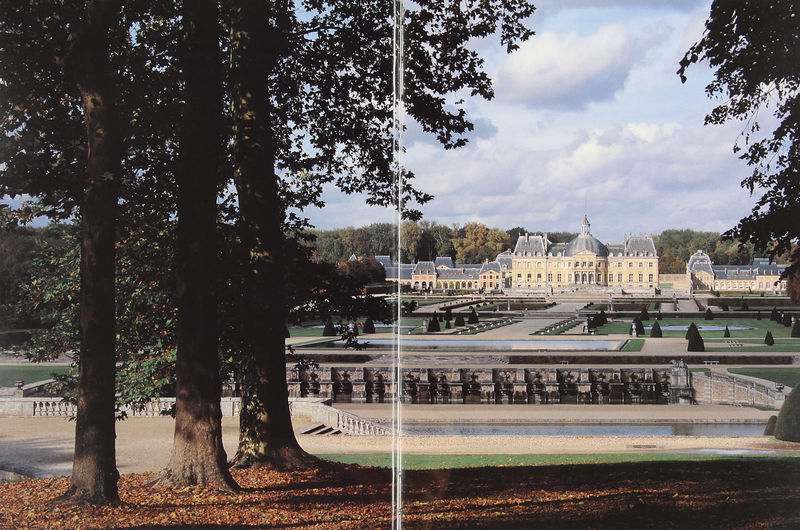
Titel: Vaux-le-Vicomte, Gartenanlage
Künstler: André Le Nôtre
Standort: Melun (EU - F)
Schlagwörter: baum, blau, himmel, laub, schatten, wasser, wolken, bäume, gelb, grün, see, teich, braun, bunt, fenster, grau, laterne, licht, weiss, anlage, dach, gebäude, haus, park, rasen, schloss, architektur, busch, büsche, wege, wald, brunnen, garten, farbig, fassade, herbst, kuppel, stämme, treppe, treppen, könig, stufe, stufen, foto, palast, balustrade, becken, mauern, buchs, knick, buchsbaum, rabatten, sancoucci, schwetzingen